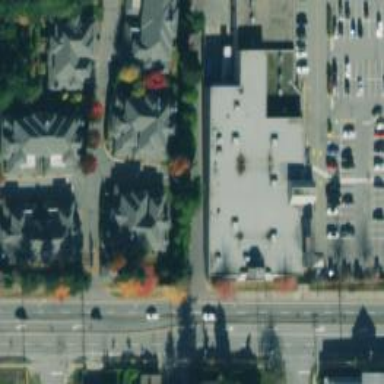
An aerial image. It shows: Pharmacy providing healthcare services.